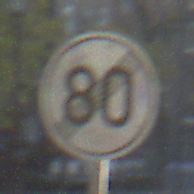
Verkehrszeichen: EndeGeschwindigkeit80
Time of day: SunriseSunset
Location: Outdoor (Urban)
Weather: PartlyCloudy
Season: Autumn
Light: Natural